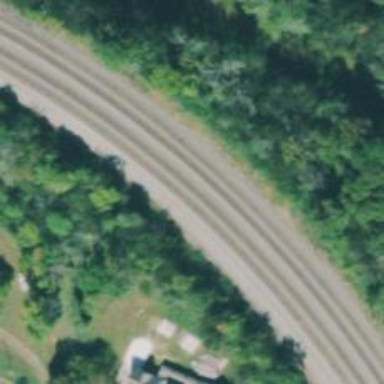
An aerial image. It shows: Railway track.